Interaction volume radius: 10 \u00c5
Interaction volume height: 15 \u00c5
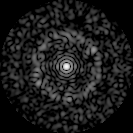
Disorder parameter: 0.831